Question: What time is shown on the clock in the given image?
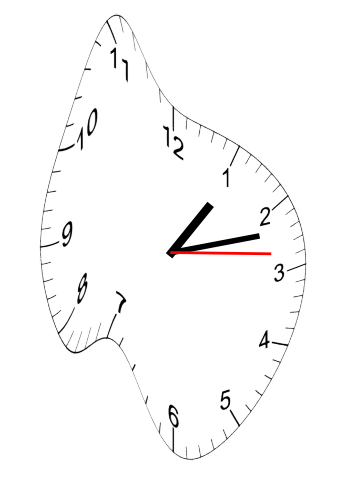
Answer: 01:12:14